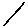
Label: line